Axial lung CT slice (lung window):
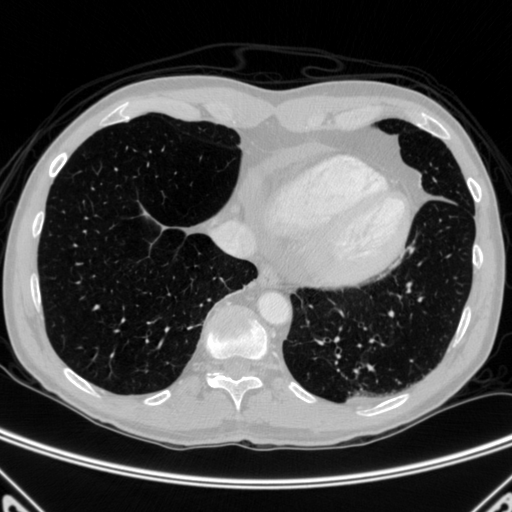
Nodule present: no